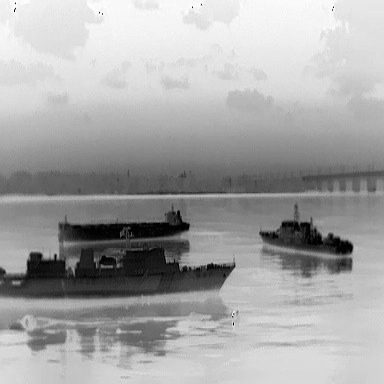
There is a liner in the infrared image.